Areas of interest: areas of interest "Longgang Detachment of the Traffic Police Detachment, Shenzhen Public Security Bureau"
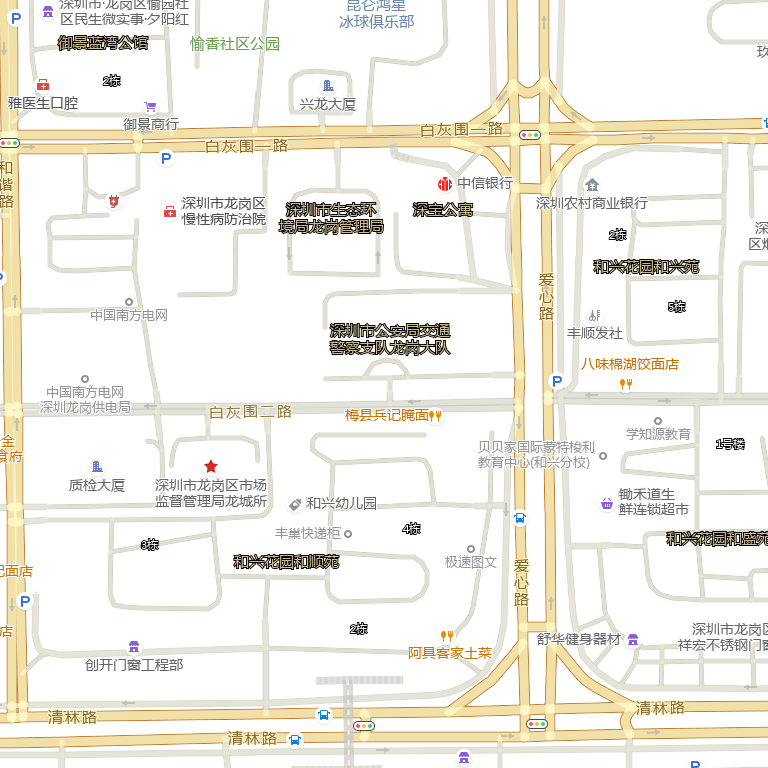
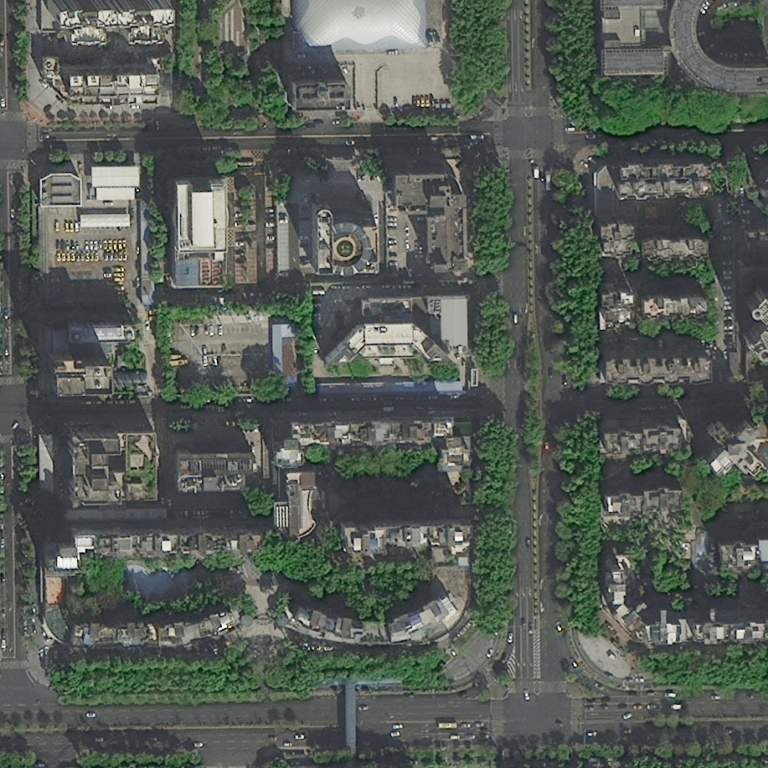